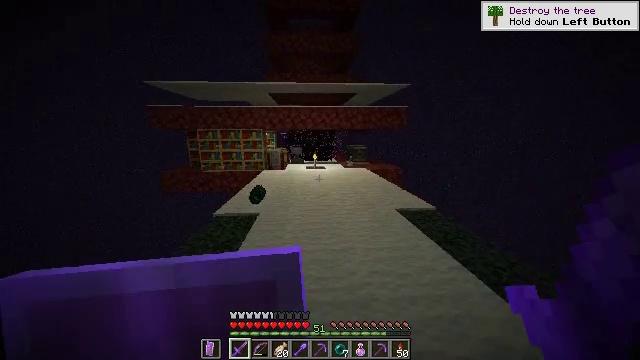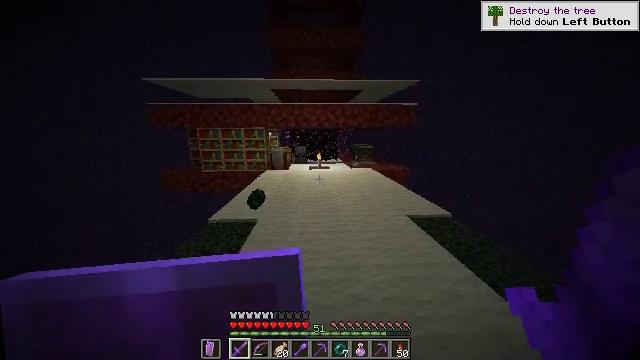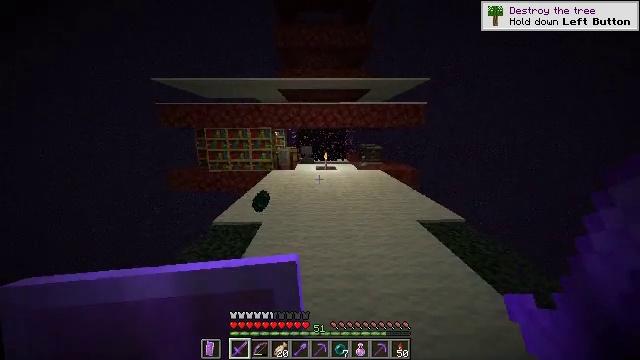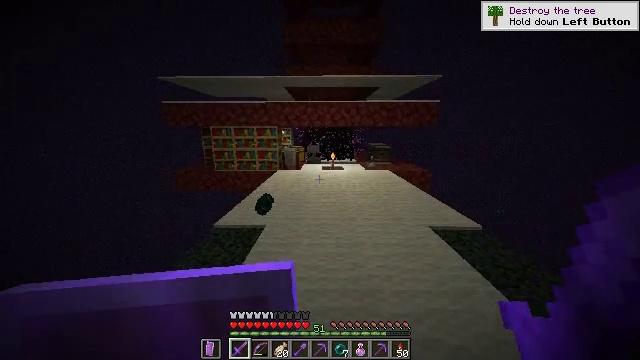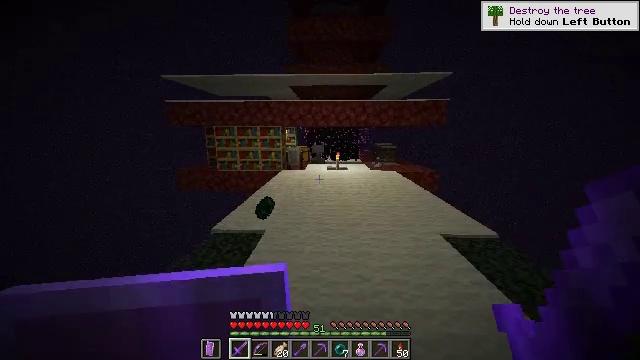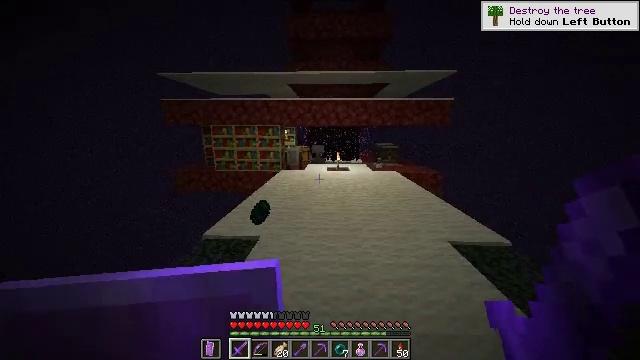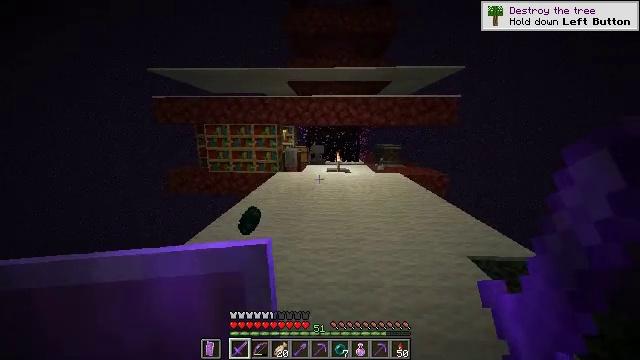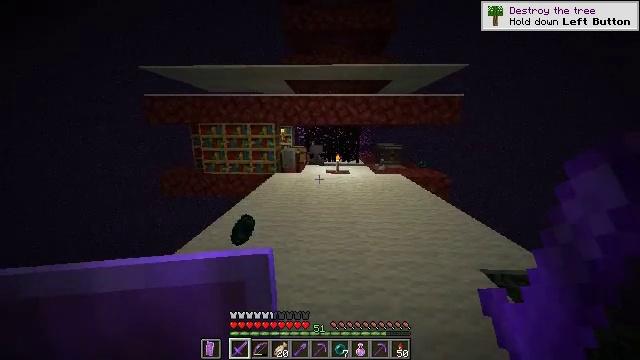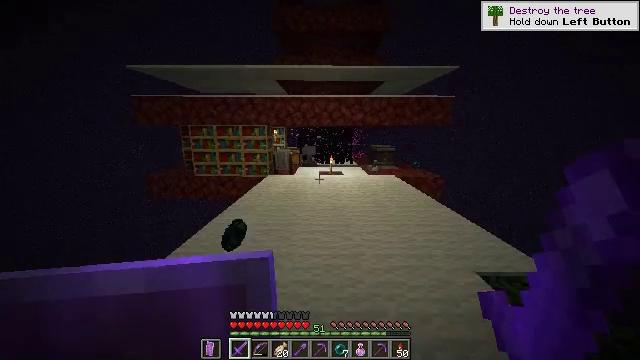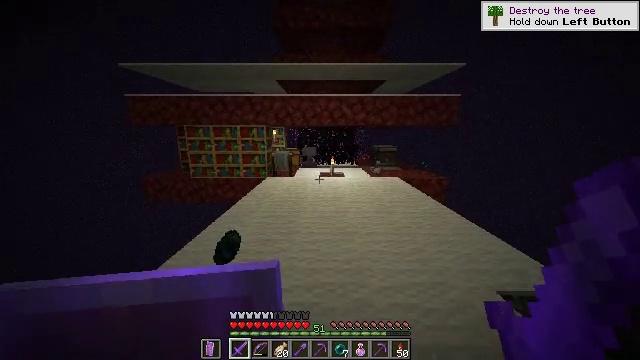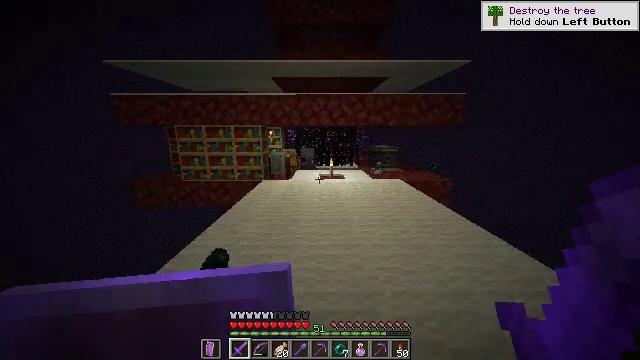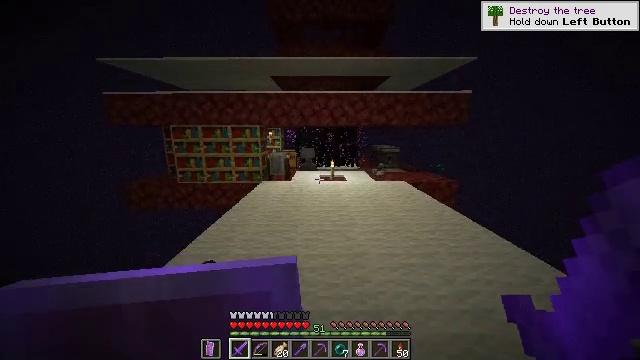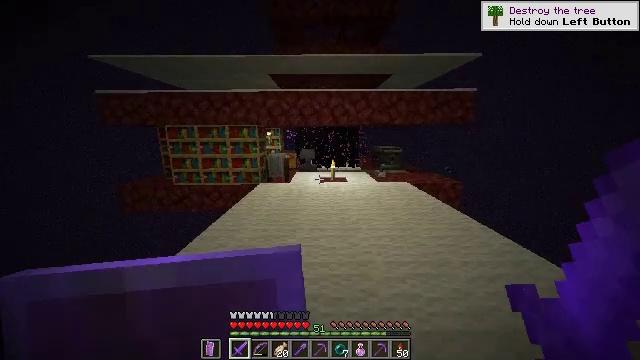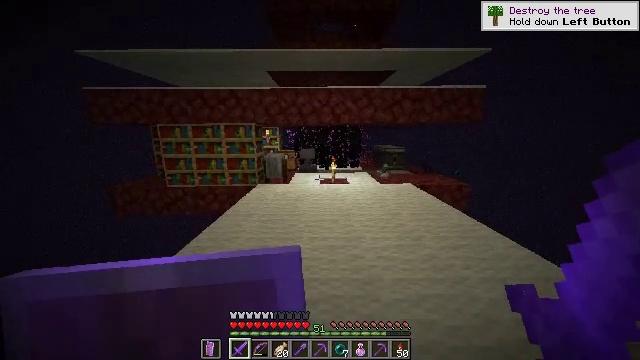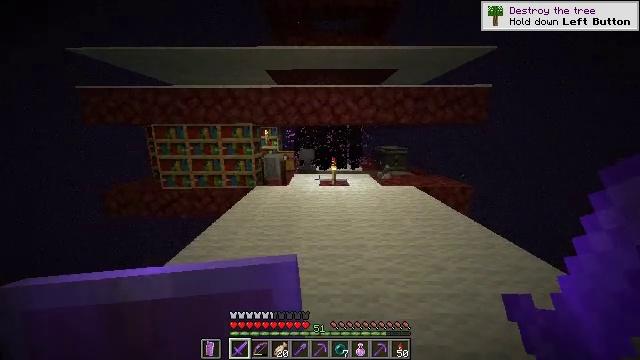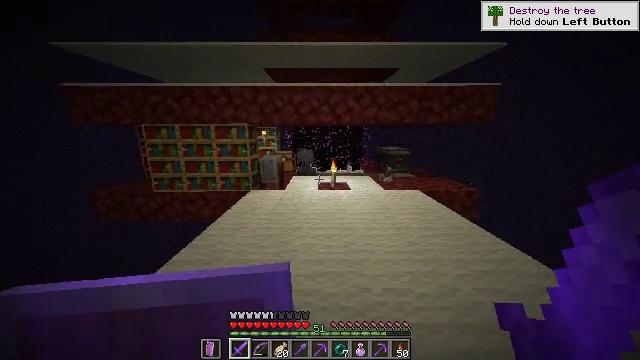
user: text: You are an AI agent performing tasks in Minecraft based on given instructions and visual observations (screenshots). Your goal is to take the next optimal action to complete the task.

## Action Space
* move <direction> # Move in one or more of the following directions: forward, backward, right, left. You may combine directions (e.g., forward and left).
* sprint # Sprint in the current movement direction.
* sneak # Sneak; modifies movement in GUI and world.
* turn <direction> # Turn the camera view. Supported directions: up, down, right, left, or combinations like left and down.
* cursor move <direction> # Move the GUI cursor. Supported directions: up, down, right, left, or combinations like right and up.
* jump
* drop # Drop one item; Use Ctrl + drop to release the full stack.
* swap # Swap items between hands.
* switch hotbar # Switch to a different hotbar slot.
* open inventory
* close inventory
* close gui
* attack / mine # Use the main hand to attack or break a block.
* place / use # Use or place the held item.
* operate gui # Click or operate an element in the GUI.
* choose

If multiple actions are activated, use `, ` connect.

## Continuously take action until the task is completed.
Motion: motion action
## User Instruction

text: Kill an enderman.
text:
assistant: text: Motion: move forward, sprint, turn left
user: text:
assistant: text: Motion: move forward, sprint, turn left
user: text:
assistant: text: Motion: move forward, sprint, turn left
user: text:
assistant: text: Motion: move forward, sprint, turn left
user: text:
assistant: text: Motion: move forward, sprint
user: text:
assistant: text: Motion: move forward, sprint
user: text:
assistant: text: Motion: move forward, sprint
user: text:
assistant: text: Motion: move forward, sprint, turn right
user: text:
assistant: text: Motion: move forward, sprint
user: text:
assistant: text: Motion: move forward, sprint
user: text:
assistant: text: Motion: move forward, sprint
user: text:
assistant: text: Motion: move forward, sprint
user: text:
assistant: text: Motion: move forward, sprint
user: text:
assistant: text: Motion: move forward, sprint
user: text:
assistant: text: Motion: move forward, sprint
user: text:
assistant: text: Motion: move forward, sprint
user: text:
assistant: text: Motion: move forward, sprint
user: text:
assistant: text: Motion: move forward, sprint
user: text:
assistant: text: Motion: move forward, sprint
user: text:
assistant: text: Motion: move forward, sprint
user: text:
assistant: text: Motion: move forward, sprint
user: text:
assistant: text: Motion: move forward, sprint
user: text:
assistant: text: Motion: move forward, sprint
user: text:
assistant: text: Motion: move forward, sprint
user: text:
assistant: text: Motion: move forward, sprint
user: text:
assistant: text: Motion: move forward, sprint
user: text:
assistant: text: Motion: move forward, sprint
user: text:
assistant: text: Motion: move forward, sprint, turn right
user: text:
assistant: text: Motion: move forward, sprint
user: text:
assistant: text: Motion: move forward, sprint